Field crop: maize
Growth stage: 2
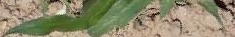
Species: maize